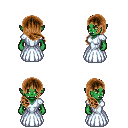
a pixel art fantasy rpg character, female body template, orc, green skin, underdress, magenta pants, brown right-swept hairstyle, four views (front, back, left, right), 2x2 character sprite sheet, small pixel art, hard edges, no anti-aliasing